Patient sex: M
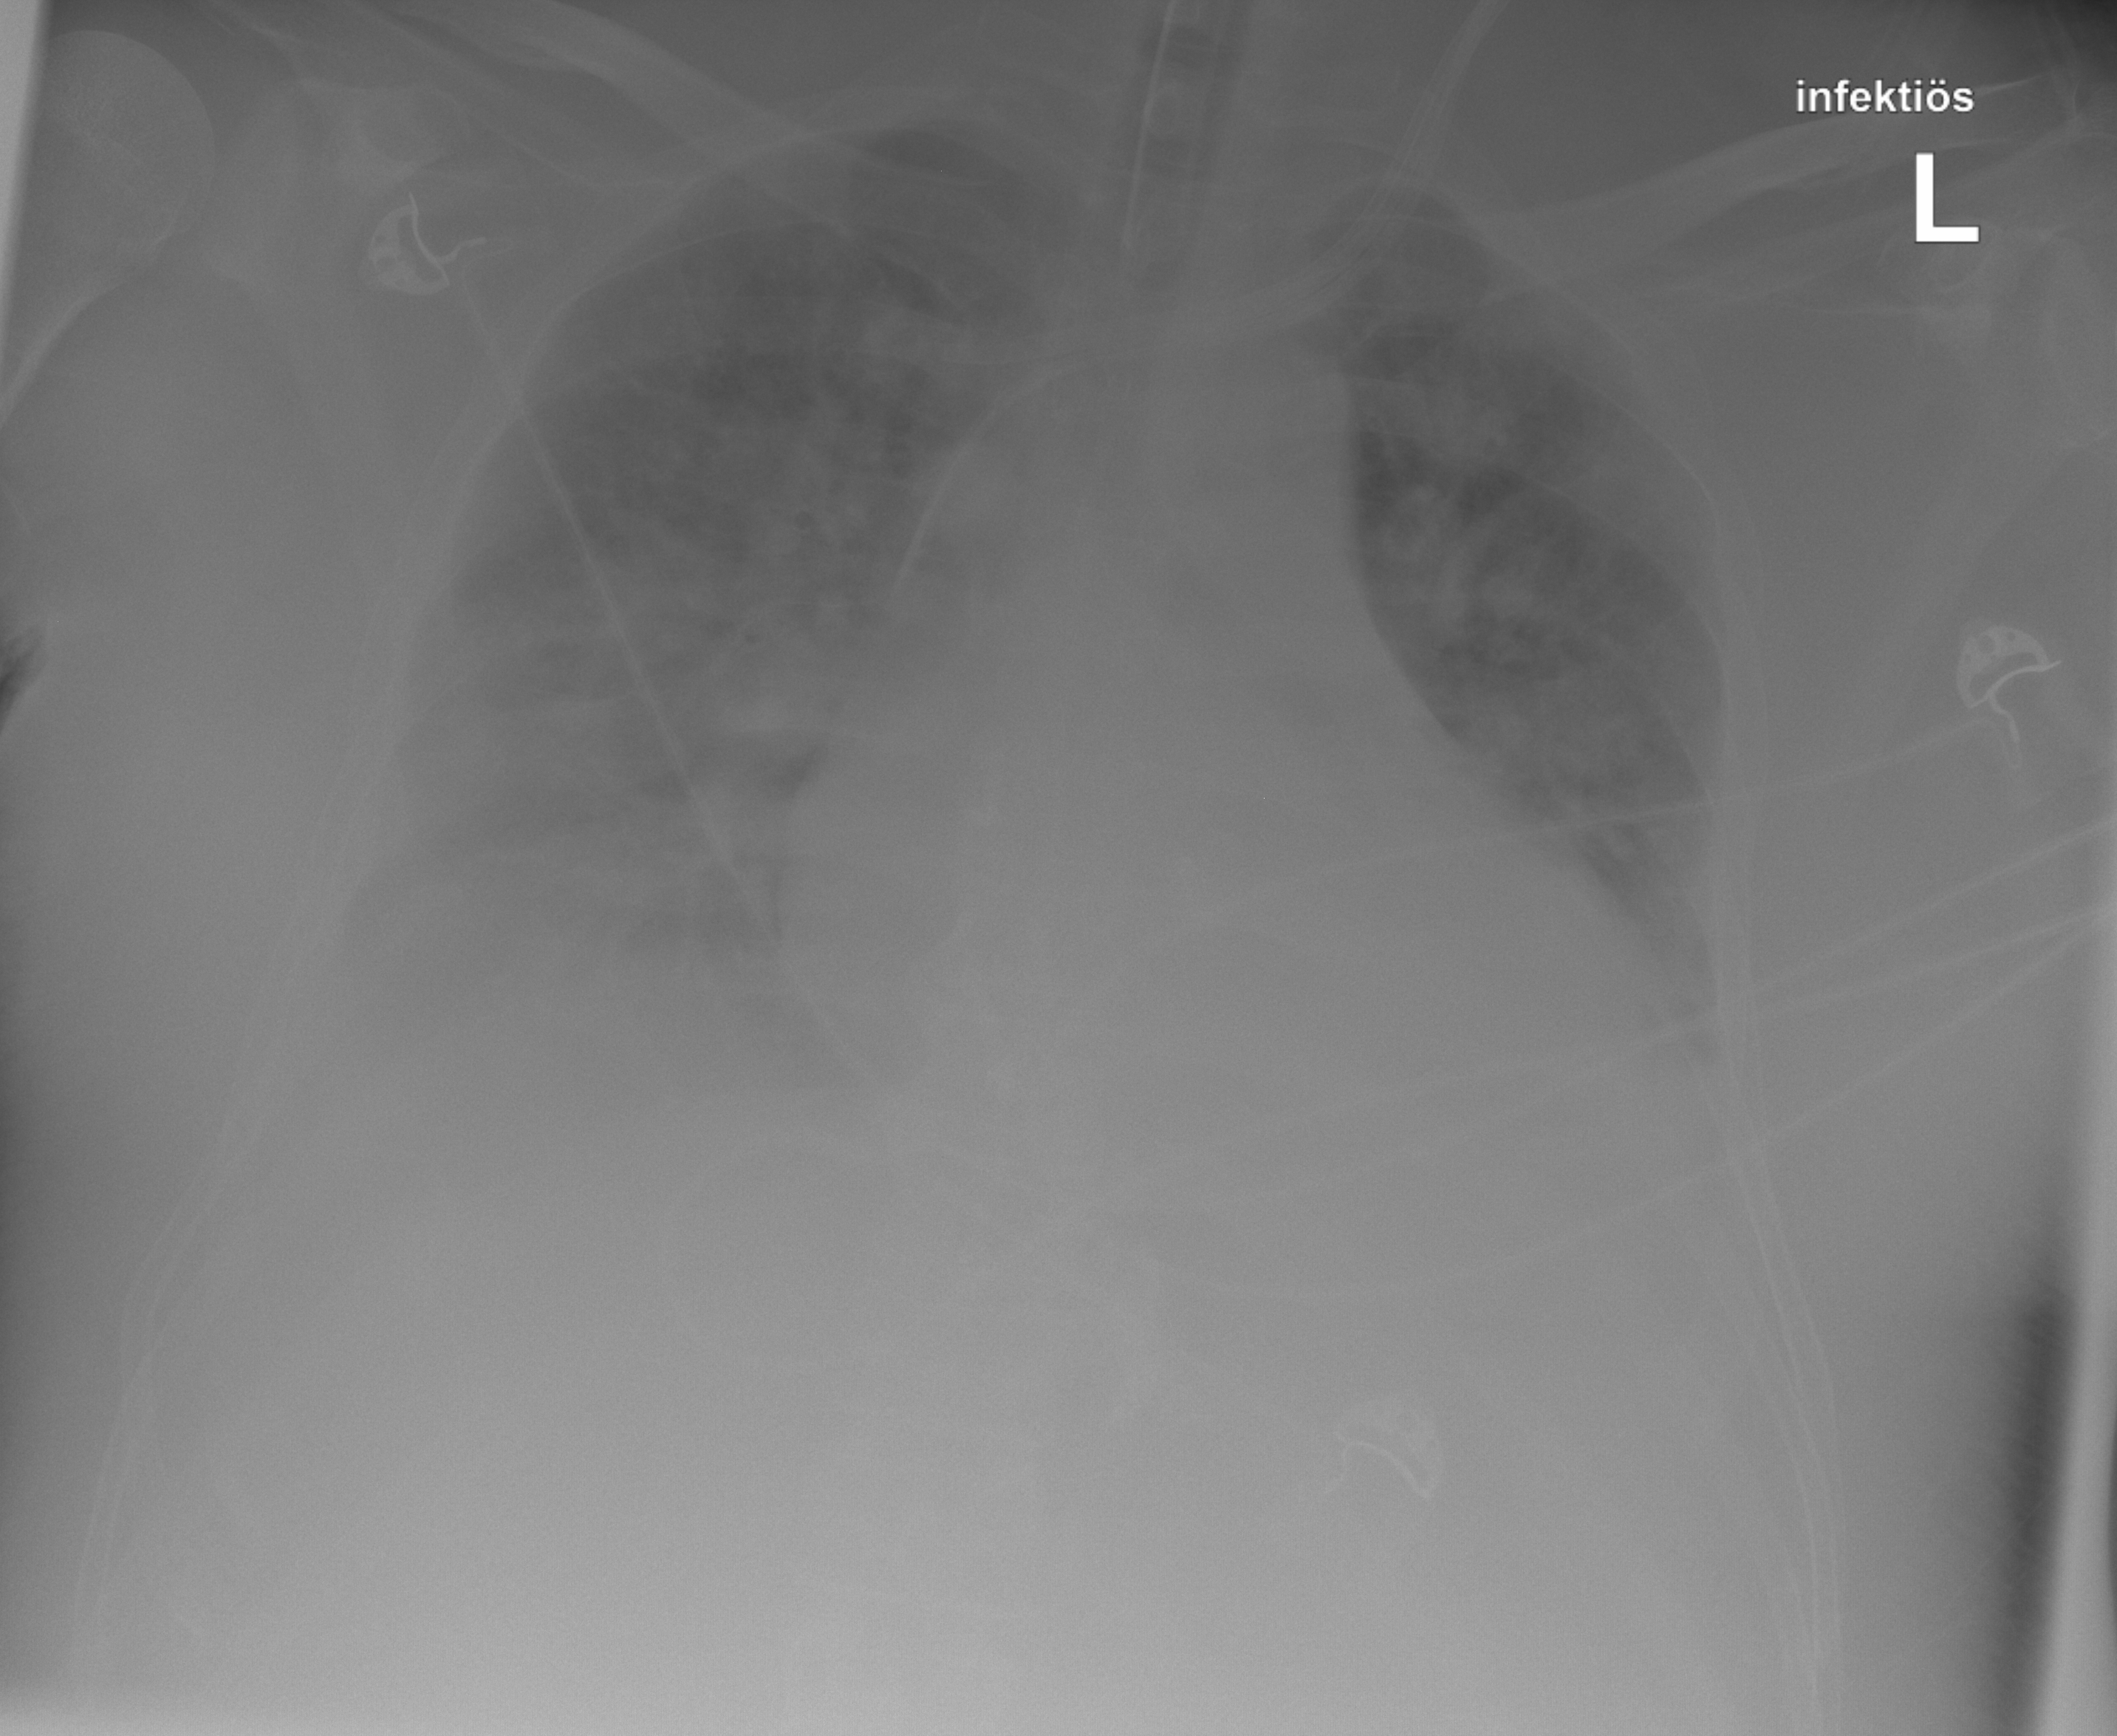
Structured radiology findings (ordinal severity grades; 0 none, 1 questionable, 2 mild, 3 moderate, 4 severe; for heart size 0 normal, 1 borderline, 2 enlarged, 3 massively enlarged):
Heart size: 2
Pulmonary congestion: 3
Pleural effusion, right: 3
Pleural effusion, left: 2
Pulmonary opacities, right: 2
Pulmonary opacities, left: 2
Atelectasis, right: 3
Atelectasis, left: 2